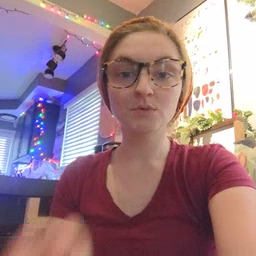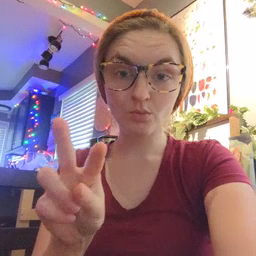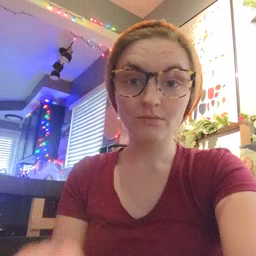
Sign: look